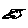
Label: moon